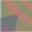
Piece: xx